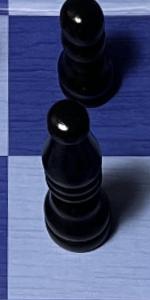
Label: Bishop_Black